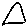
Label: triangle